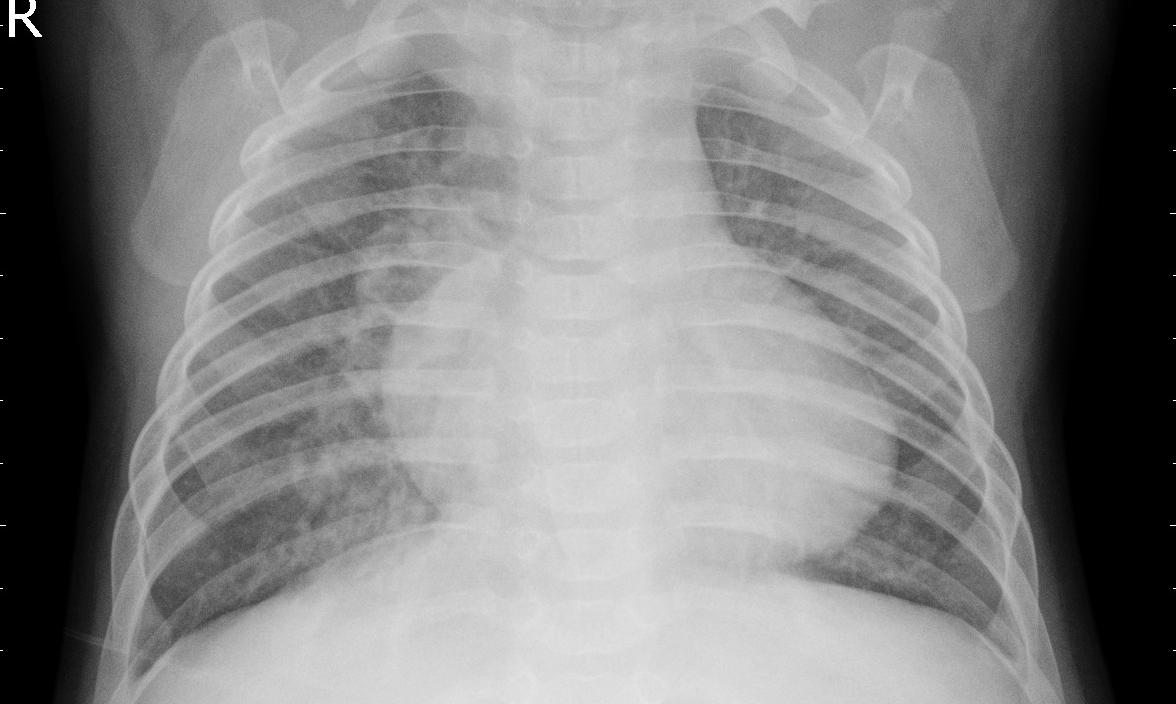
Diagnosis: PNEUMONIA